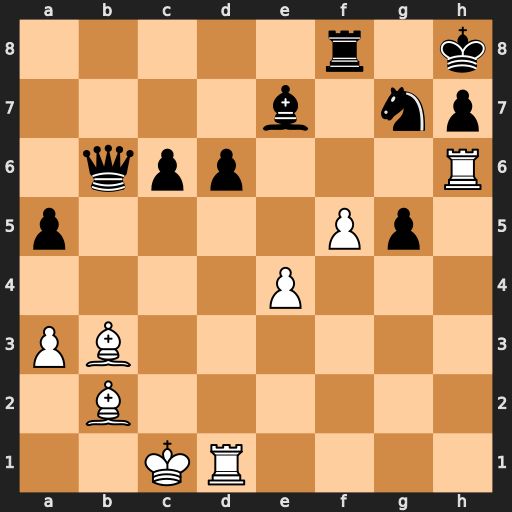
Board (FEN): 5r1k/4b1np/1qpp3R/p4Pp1/4P3/PB6/1B6/2KR4
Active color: w
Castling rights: -
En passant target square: -
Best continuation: Rxh7+ Kxh7 Rh1+ Nh5 Rxh5#